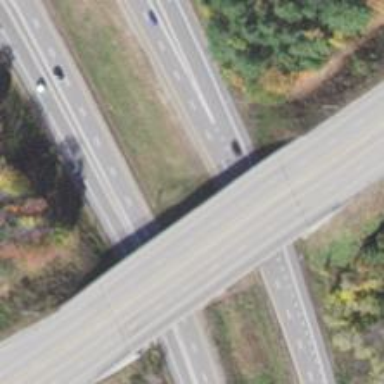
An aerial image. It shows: Asphalt motorway.